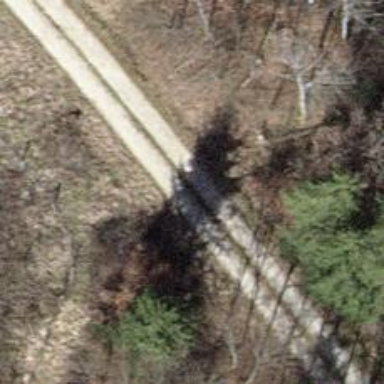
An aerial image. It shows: Gravel track with grade 2 tracktype.